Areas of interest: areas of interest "Basketball Arena"
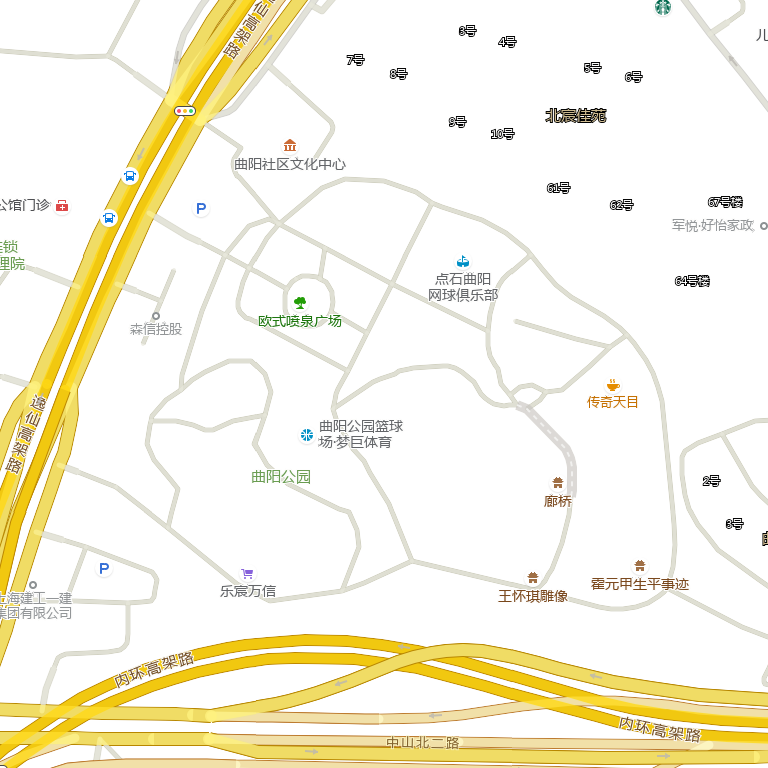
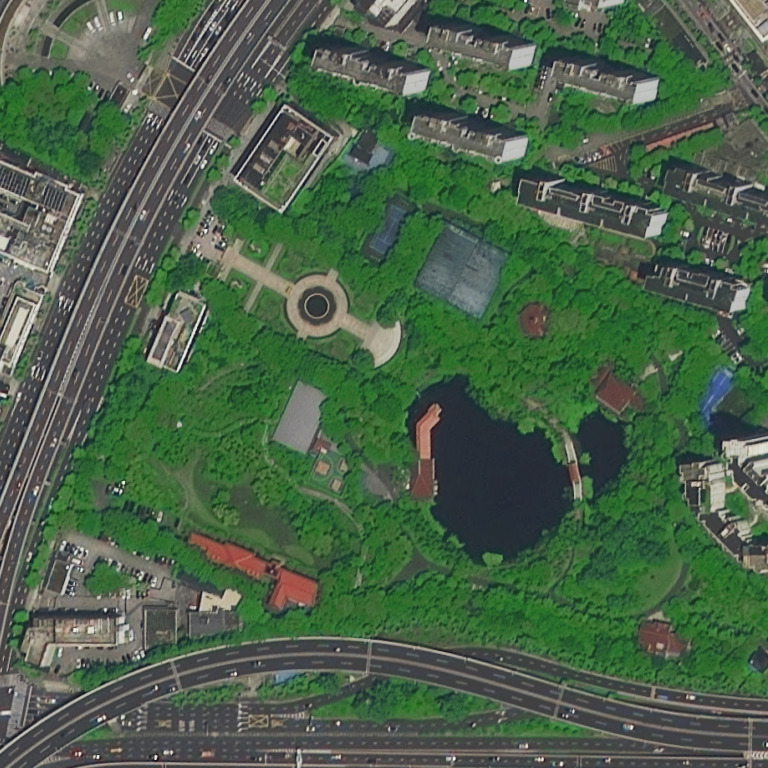